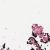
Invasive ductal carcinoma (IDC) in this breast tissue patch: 0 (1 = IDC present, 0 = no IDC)